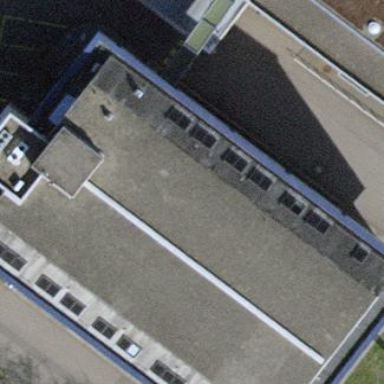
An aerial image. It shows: Office building.